Question: I want to align many textviews (Contained in each listView item) as 'alignParentLeft', in CSS we use 'float:left' and the elements should be blocks (in CSS), here's my xml layout :
'''
<?xml version="1.0" encoding="utf-8"?>
<RelativeLayout xmlns:android="http://schemas.android.com/apk/res/android"
android:layout_width="fill_parent"
android:layout_height="fill_parent"
android:orientation="vertical"
android:paddingTop="5dp"
android:paddingBottom="5dp" >
<TextView
android:id="@+id/name"
android:layout_width="wrap_content"
android:layout_height="wrap_content"
android:textSize="14sp"
android:textStyle="bold"
android:layout_alignParentLeft="true"
android:textColor="#000" />
<TextView
android:id="@+id/ticketsCount"
android:layout_width="wrap_content"
android:layout_height="wrap_content"
android:layout_alignParentRight="true"
android:textColor="#000"
android:background="#fff"
android:textStyle="bold"
android:padding="3dp" />
<TextView
android:id="@+id/address"
android:layout_width="match_parent"
android:layout_height="wrap_content"
android:layout_alignParentLeft="true"
android:layout_marginTop="25dp"
android:textStyle="bold"
android:textColor="#000" />
<TextView
android:id="@+id/CityCountry"
android:layout_width="wrap_content"
android:layout_height="wrap_content"
android:layout_alignParentLeft="true"
android:layout_marginTop="25dp"
android:textColor="#000" />
<TextView
android:id="@+id/StartingDate"
android:layout_width="wrap_content"
android:layout_height="wrap_content"
android:layout_alignParentLeft="true"
android:layout_marginTop="25dp"
android:textColor="#000" />
<TextView
android:id="@+id/EndingDate"
android:layout_width="wrap_content"
android:layout_height="wrap_content"
android:layout_alignParentLeft="true"
android:layout_marginTop="25dp"
android:textColor="#000" />
<TextView
android:id="@+id/ticketCategories"
android:layout_width="wrap_content"
android:layout_height="wrap_content"
android:layout_alignParentLeft="true"
android:layout_marginTop="25dp"
android:textColor="#000" />
</RelativeLayout>
'''
the 2 first textviews are well positionned but the others are NOT.
How can I do this ? Thank you.
this is what I get actually :

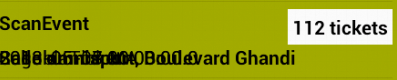
Answer: You are not getting this problem because your textview are not aligned to the left - you are getting this problem because you have given all your textview the same attribute - 'android:layout_marginTop="25dp"' which means that they will all be the same distance from the top.
To fix this you need to make your textview relative to each other - for example, you 'CityCountry' text view should have the attribute 'android:layout_below="@id/address"'
That is how a 'RelativeLayout' works, because it lets you put elements on top of each other, you have to specify when you don't want them to be on top of each other.
Alternatively you could use a 'LinearLayout' with the attribute 'android:layout_gravity="right"' and this would stop the textviews from overlapping.